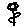
Label: flower